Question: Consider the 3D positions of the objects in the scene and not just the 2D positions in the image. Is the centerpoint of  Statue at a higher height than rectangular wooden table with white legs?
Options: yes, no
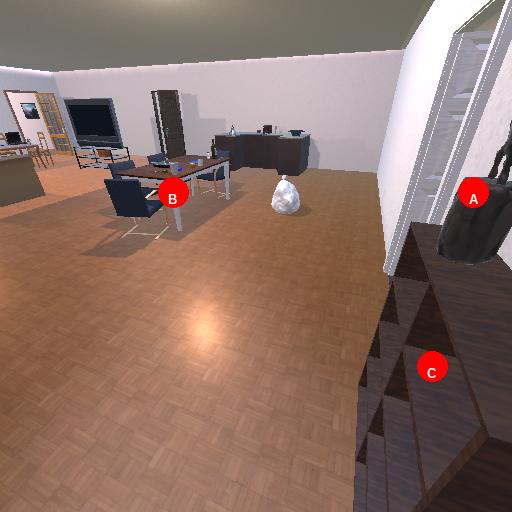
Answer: yes